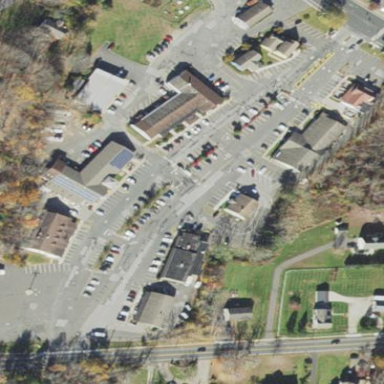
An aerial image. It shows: Retail area.